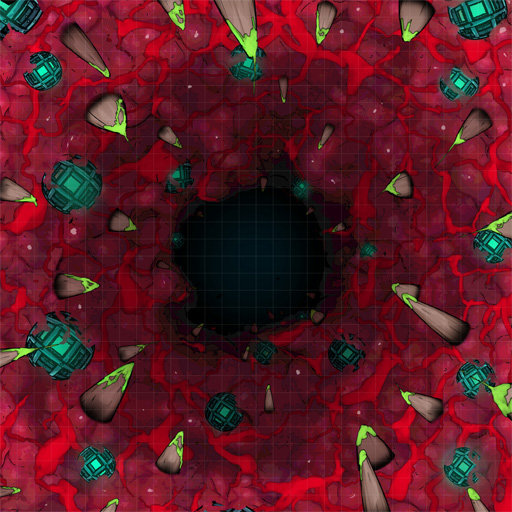
A D&D Grid Map center pit inside of stomach acid arcane orbs (Sandworm Prison Map)